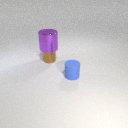
small brown metal cylinder below large purple metal cylinder